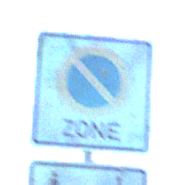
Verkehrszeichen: BeginnEingeschraenktesHalteverbotZone
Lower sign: CarsharingfahrzeugeFrei
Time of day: SunriseSunset
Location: Outdoor (Nature)
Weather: PartlyCloudy
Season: NotSpecified
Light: Natural